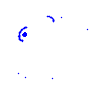
Particle: kaon